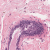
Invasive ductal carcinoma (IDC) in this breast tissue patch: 0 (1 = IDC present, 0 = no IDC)